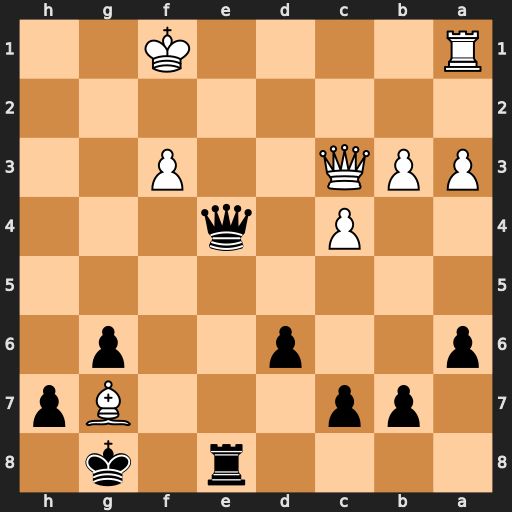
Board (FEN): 4r1k1/1pp3Bp/p2p2p1/8/2P1q3/PPQ2P2/8/R4K2
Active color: b
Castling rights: -
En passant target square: -
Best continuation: Qe2+ Kg1 Re3